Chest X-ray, PA view. Patient: 53 years old, sex F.
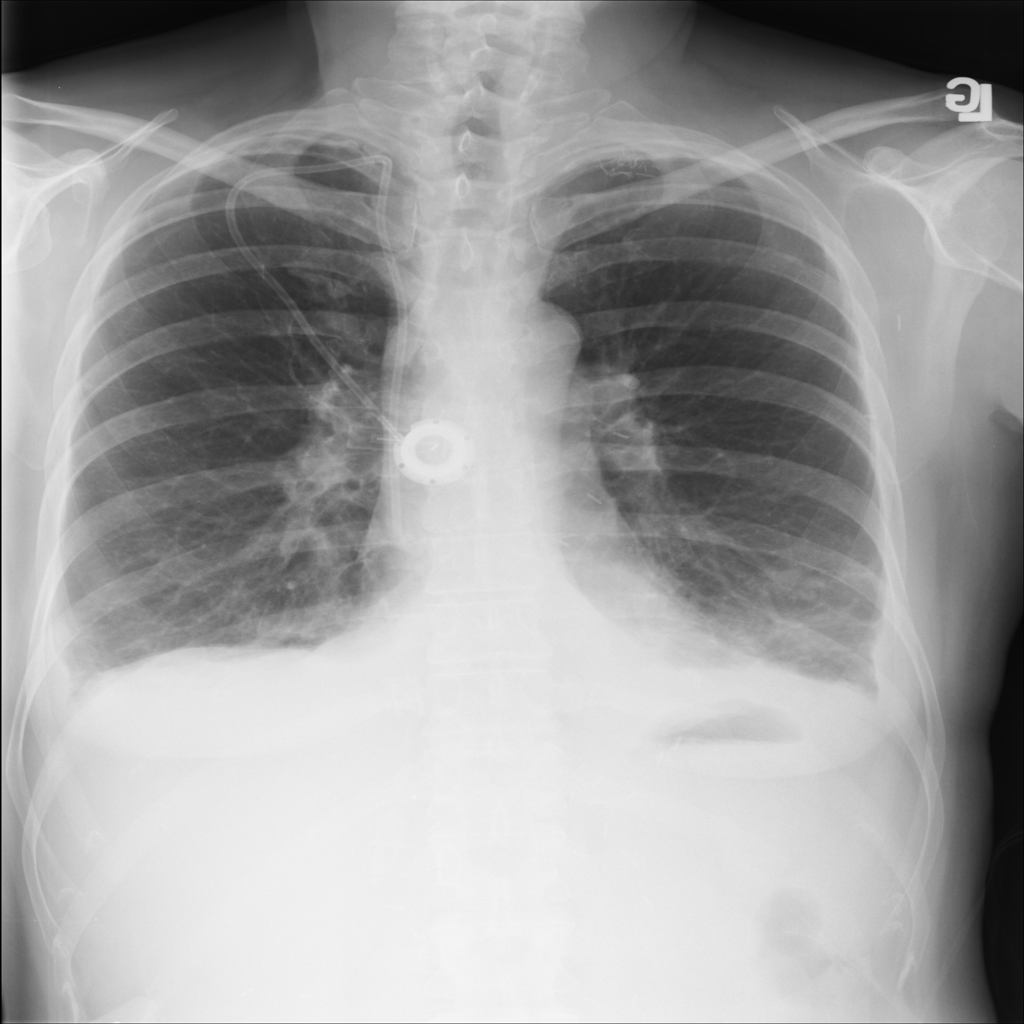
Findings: Effusion, Pleural_Thickening